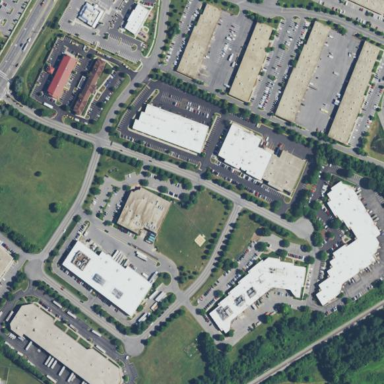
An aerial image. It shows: Commercial area.